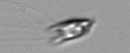
Label: Chrysochromulina_lanceolata